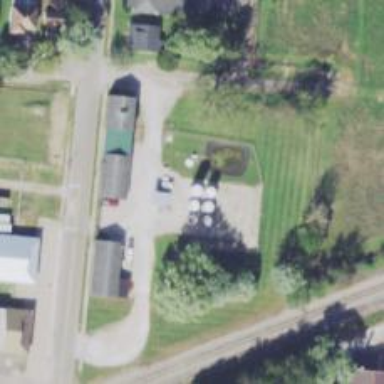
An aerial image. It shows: Storage tank that is man-made.